Interaction volume radius: 5 \u00c5
Interaction volume height: 10 \u00c5
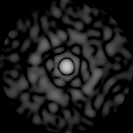
Disorder parameter: 0.8554